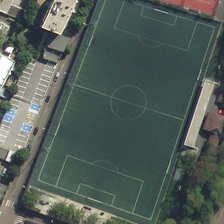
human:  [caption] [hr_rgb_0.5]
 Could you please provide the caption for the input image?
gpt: there is a parking lot near some sports field with trees around .

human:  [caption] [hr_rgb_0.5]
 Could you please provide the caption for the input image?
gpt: here lies a soccer field next to a parking lot and several tennis playground .

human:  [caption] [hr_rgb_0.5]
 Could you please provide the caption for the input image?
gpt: there is a parking lot near some sports field with trees around .

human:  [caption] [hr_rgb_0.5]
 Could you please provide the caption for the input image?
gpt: the footballground is next to three red tennis fields .

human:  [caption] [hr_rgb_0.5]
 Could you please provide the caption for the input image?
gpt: a football field is surrounded by some green trees and several buildings .